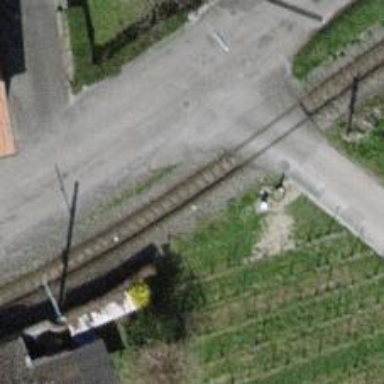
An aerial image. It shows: Narrow-gauge railway track with 1 electrified contact line.